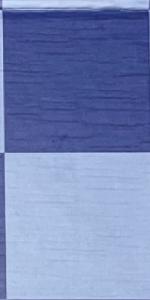
Label: Empty